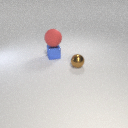
small blue metal cube below large red rubber sphere